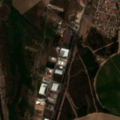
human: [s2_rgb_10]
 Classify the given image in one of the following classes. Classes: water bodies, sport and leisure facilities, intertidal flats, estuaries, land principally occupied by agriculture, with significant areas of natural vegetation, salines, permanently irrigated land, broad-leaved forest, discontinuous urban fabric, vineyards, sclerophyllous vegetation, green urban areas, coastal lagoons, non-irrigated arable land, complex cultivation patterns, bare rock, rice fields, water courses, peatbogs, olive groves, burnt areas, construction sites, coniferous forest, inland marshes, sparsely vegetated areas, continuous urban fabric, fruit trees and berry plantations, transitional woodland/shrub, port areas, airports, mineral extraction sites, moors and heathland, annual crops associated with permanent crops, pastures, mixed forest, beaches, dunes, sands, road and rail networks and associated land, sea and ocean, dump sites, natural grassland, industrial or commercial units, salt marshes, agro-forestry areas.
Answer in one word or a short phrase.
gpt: continuous urban fabric, industrial or commercial units, permanently irrigated land, complex cultivation patterns, transitional woodland/shrub